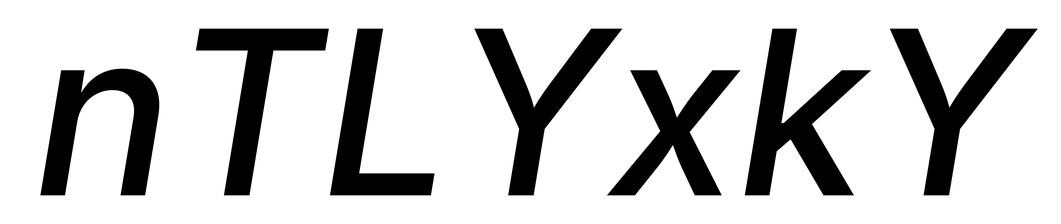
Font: Inter-Italic_Medium_Italic